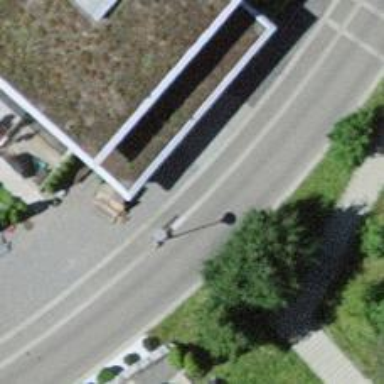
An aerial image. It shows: Sidewalk.